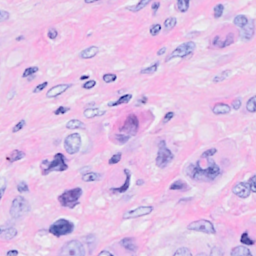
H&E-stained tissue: Breast